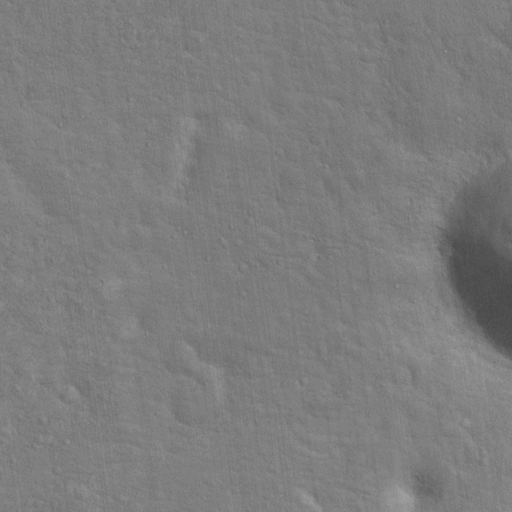
Classes present: Background, Cone